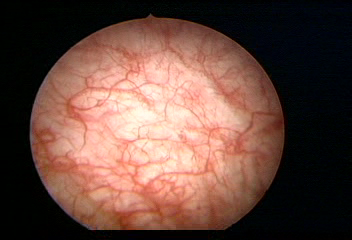
Modality: WLC
Class: Normal mucosa
Bladder cancer association: No